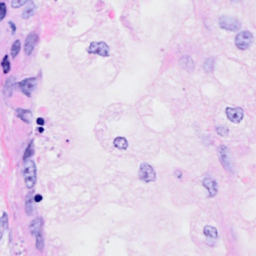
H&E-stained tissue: Breast